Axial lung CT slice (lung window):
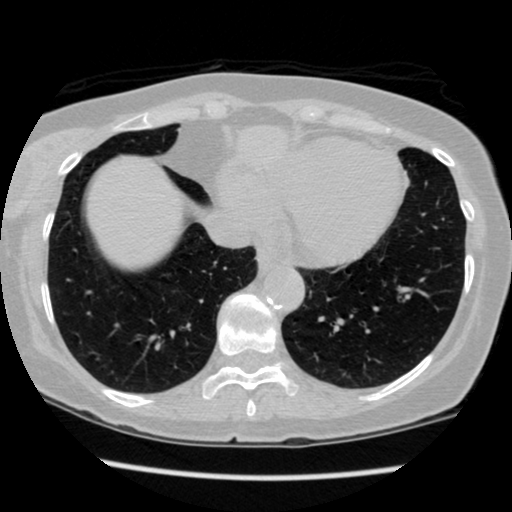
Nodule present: no